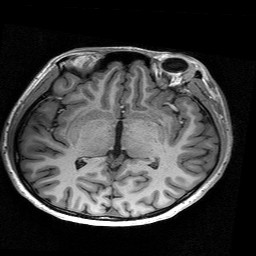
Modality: T1w
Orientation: coronal